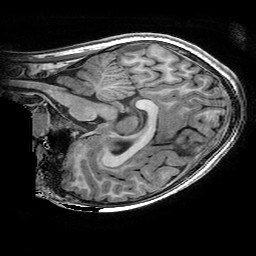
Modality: T1w
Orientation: sagittal
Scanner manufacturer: ge
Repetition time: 0.008096 s
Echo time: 0.00318 s